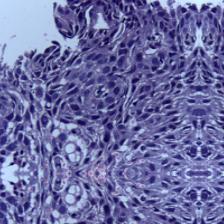
Diagnosis: OSCC